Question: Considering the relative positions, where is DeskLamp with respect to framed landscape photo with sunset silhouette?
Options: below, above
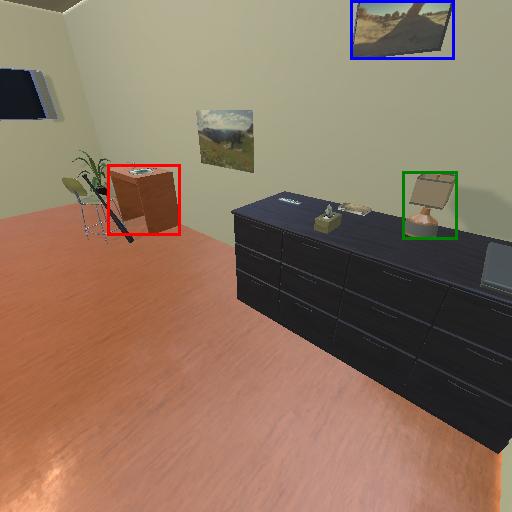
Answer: below